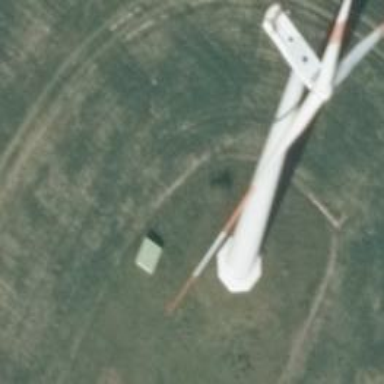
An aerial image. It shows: Wind generator is in the picture.